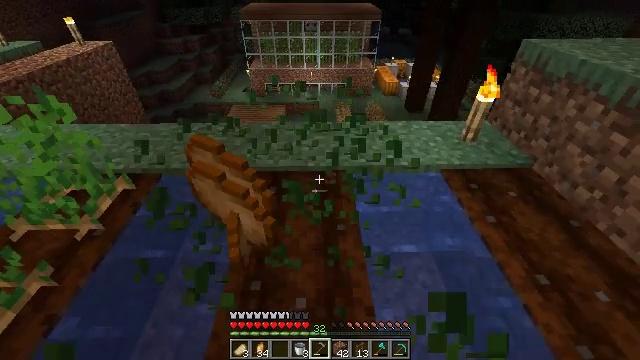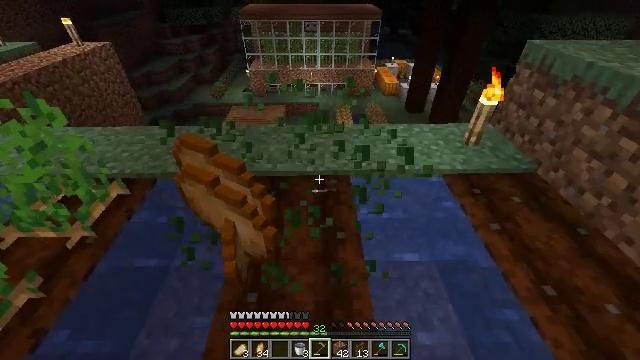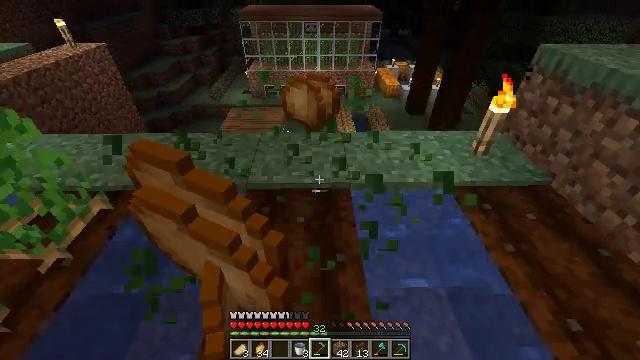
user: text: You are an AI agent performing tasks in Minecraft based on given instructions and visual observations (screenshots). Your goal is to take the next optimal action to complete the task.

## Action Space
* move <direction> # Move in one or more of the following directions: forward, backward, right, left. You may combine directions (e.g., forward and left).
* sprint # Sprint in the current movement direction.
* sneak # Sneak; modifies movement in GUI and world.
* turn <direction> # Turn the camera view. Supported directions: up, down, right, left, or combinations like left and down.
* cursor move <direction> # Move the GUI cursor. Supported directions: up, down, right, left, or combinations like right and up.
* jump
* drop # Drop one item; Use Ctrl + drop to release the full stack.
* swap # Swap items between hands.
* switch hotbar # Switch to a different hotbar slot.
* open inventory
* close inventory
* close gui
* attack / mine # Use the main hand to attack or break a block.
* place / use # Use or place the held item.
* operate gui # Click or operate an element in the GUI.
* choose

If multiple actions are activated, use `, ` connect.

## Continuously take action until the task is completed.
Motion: motion action
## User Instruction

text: Gather potatoes by left-clicking.
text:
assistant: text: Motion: move forward
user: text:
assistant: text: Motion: move forward
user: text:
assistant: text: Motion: no_op